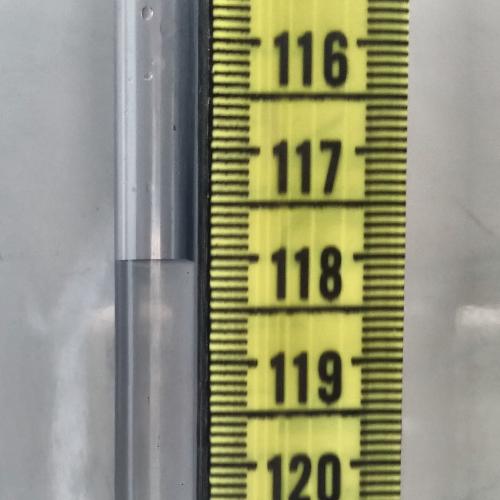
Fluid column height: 118.0 cm